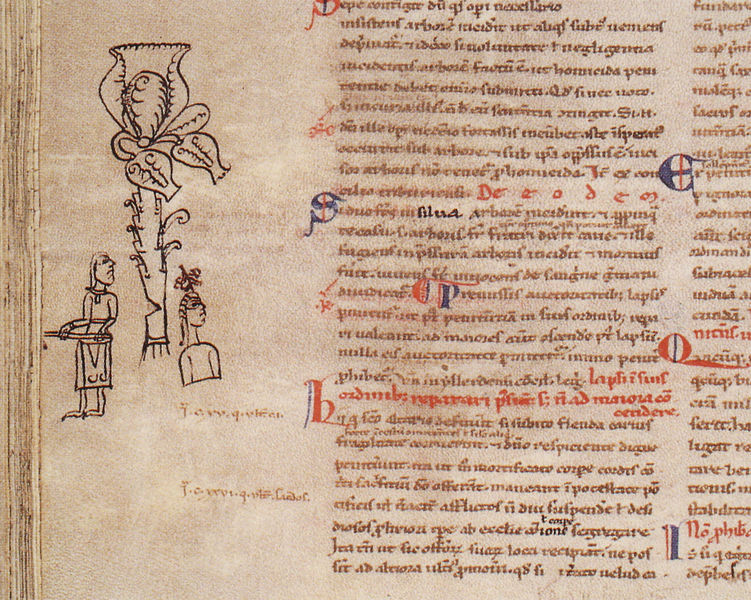
Titel: Decretum Gratiani
Standort: Herkunftsort: Durham, Kathedrale (EU - GB)
Institution: Cambridge, Sidney Sussex College
Schlagwörter: baum, menschen, blume, braun, frau, zeichnung, blüten, rot, bibel, kirche, pflanze, pflanzen, schrift, blue, column, men, people, red, black, old, woman, flowers, brown, palm, palme, plant, gefäß, buch, stengel, seite, text, buchstaben, buchseite, flower, man, tree, girl, mönche, spanish, plants, drawing, paper, cartoon, illustration, sketch, writing, letters, letter, ancient, leaves, ink, english, medieval, rose, randnotiz, book, buchmalerei, arabic, caligraphy, calligraphy, script, manuskript, bible, page, indian, latin, words, manuscript, slave, smirk, e, s, literature, d, writting, pharoah, g, language, b, doodle, alphabet, old book, v, initial, f, illuminated, code, herb, herbs, article, a, o, palnts, medicine, c, not english, margin, transcript, red', der, 'writing, illuminate, marginalia, corrections